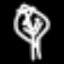
Label: leaf